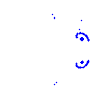
Particle: proton